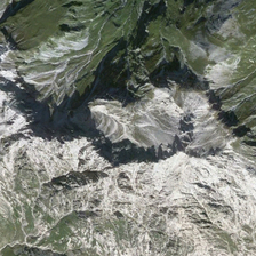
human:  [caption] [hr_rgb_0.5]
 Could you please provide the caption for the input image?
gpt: The colors on the mountain are white and green.

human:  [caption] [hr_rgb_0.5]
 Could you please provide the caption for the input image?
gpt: The colors of the mountains are white and green.

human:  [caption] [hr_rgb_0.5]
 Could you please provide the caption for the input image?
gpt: the colors of the mountains are white and green.

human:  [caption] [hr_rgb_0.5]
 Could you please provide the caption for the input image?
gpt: The color of the mountain is white and green.

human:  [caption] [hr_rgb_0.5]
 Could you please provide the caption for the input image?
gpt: The colors of the mountains are white and green.